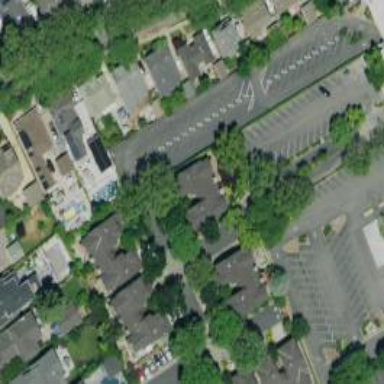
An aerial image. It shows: Road serving as parking aisle.